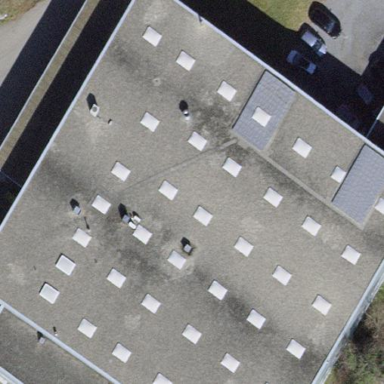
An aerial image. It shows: Industrial building.